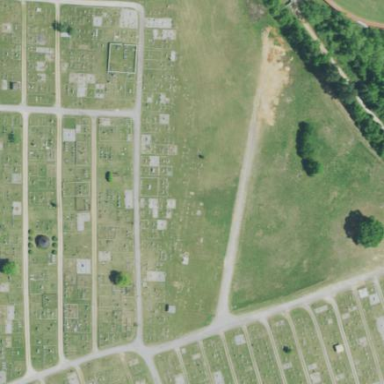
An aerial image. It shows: Cemetery.